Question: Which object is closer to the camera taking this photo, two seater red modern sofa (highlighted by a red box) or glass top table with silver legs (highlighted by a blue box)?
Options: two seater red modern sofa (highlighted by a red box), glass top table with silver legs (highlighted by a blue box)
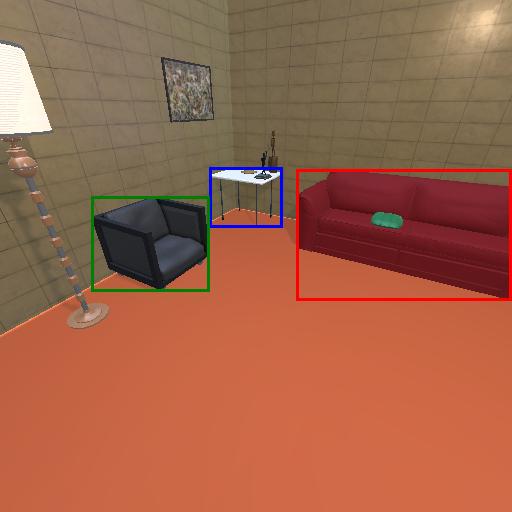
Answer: two seater red modern sofa (highlighted by a red box)